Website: crate-barrel
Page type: gifting
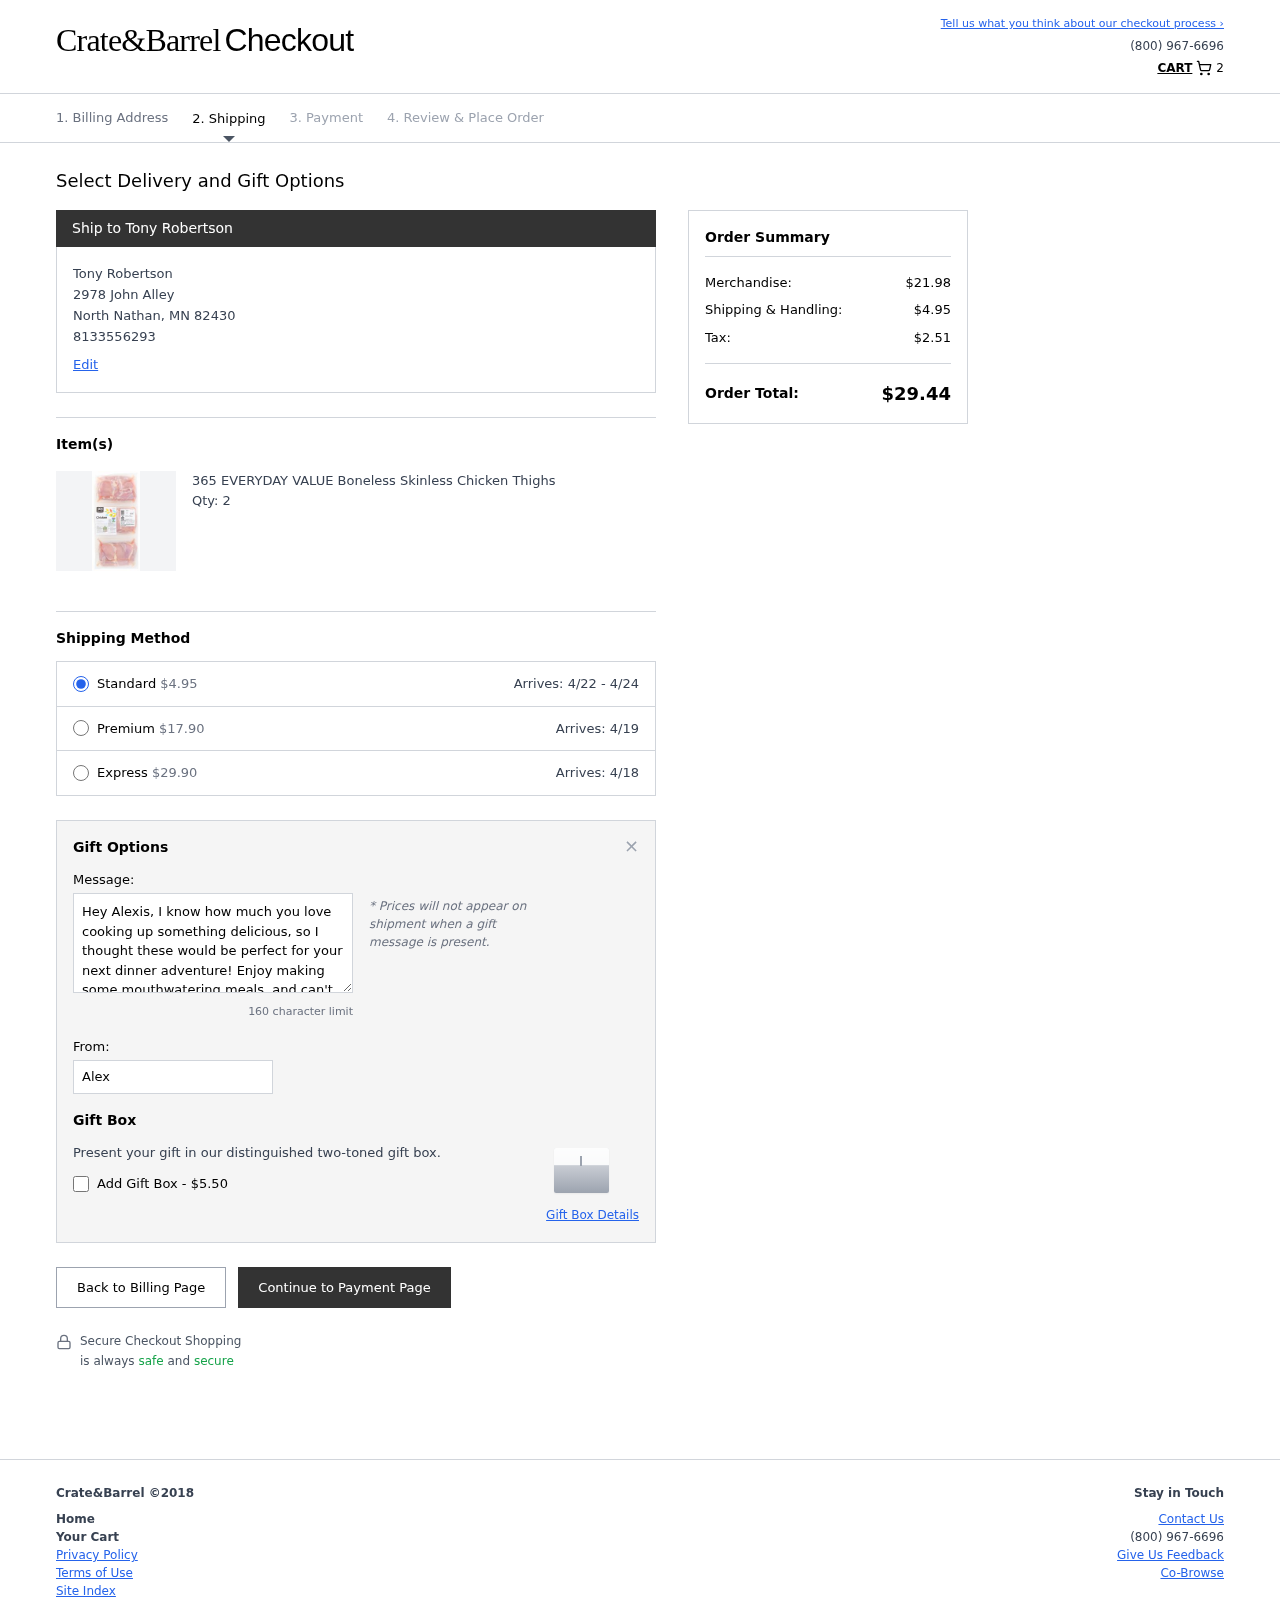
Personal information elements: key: PII_CITY
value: North Nathan
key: PII_FULLNAME
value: Tony Robertson
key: PII_GIFT_FIRSTNAME
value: Alexis
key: PII_GIFT_MESSAGE
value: Hey Alexis, I know how much you love cooking up something delicious, so I thought these would be perfect for your next dinner adventure! Enjoy making some mouthwatering meals, and can't wait to hear all about them!
Tony
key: PII_PHONE
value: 8133556293
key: PII_POSTCODE
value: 82430
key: PII_STATE_ABBR
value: MN
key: PII_STREET
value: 2978 John Alley
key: PII_FULLNAME2
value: Tony Robertson
Product elements: key: PRODUCT1_NAME
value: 365 EVERYDAY VALUE Boneless Skinless Chicken Thighs
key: PRODUCT1_QUANTITY
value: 2
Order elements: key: ORDER_NUM_ITEMS
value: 2
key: ORDER_SHIPPING_COST
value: $4.95
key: ORDER_DELIVERY_DATE_RANGE
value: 4/22 - 4/24
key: ORDER_PREMIUM_SHIPPING
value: $17.90
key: ORDER_PREMIUM_DATE
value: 4/19
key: ORDER_EXPRESS_SHIPPING
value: $29.90
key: ORDER_EXPRESS_DATE
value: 4/18
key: ORDER_SUBTOTAL
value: $21.98
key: ORDER_TAX
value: $2.51
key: ORDER_TOTAL
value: $29.44